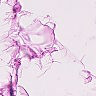
Metastatic tissue present: no